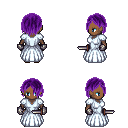
a pixel art fantasy rpg character, female body template, human, dark skin, underdress, gold greaves, purple bangs hairstyle, metal gloves, brown slippers, dagger, four views (front, back, left, right), 2x2 character sprite sheet, small pixel art, hard edges, no anti-aliasing